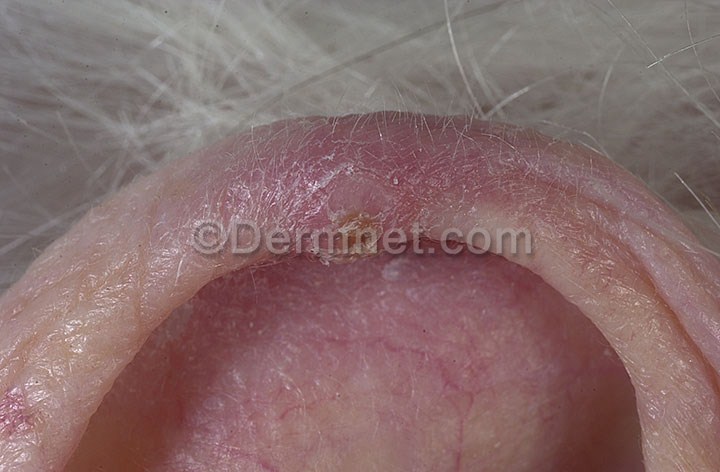
Disease: Seborrheic Keratoses and other Benign Tumors